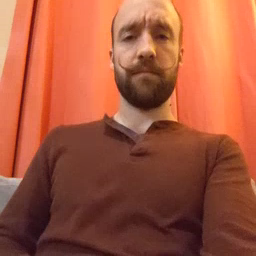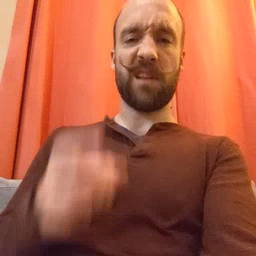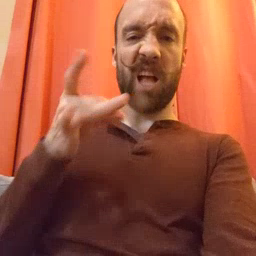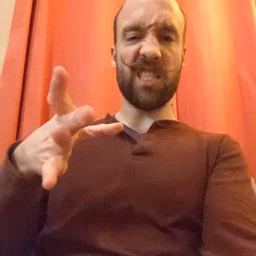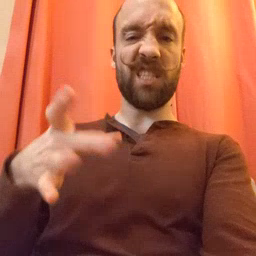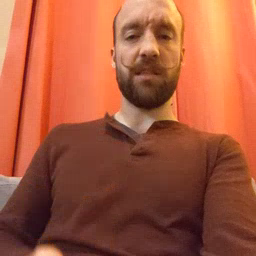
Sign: hate